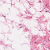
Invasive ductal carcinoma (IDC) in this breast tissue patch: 0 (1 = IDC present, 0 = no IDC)